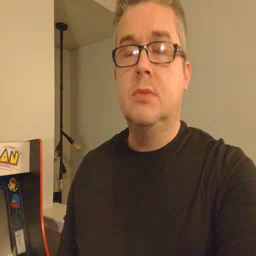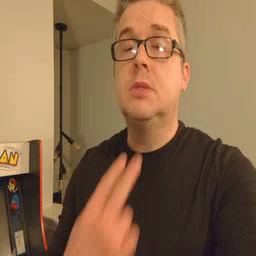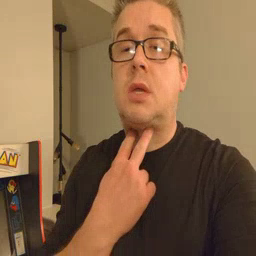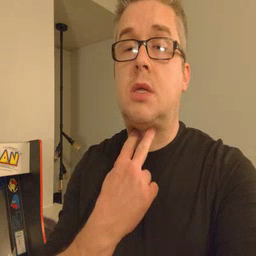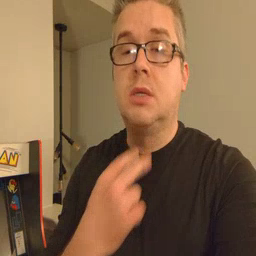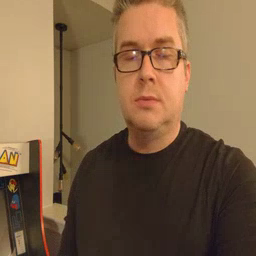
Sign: stuck